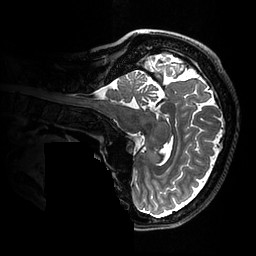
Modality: T2w
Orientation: sagittal
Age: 54
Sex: female
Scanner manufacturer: ge
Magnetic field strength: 3 T
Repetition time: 3.202 s
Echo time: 0.06609 s